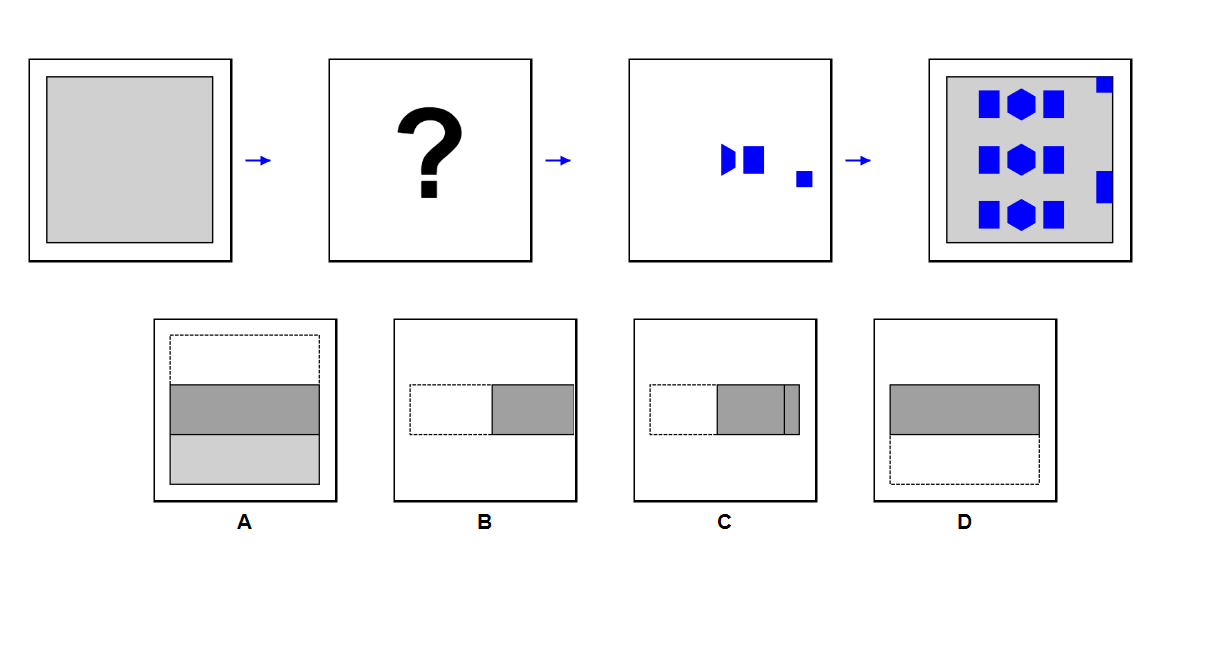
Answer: B